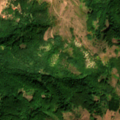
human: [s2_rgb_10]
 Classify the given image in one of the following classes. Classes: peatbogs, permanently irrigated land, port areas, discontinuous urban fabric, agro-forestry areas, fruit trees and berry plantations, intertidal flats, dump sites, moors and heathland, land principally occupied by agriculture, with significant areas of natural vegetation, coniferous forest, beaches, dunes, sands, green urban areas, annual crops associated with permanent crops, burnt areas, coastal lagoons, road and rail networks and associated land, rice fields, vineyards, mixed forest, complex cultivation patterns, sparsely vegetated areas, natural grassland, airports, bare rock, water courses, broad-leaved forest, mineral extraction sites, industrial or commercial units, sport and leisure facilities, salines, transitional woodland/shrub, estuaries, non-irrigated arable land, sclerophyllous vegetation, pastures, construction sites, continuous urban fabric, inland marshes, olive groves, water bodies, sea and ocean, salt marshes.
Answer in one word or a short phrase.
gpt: broad-leaved forest, natural grassland, transitional woodland/shrub